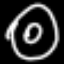
Label: donut